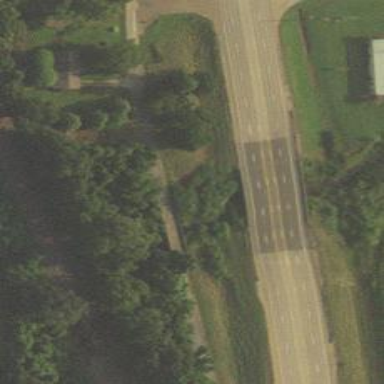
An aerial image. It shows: Unclassified road on bridge.